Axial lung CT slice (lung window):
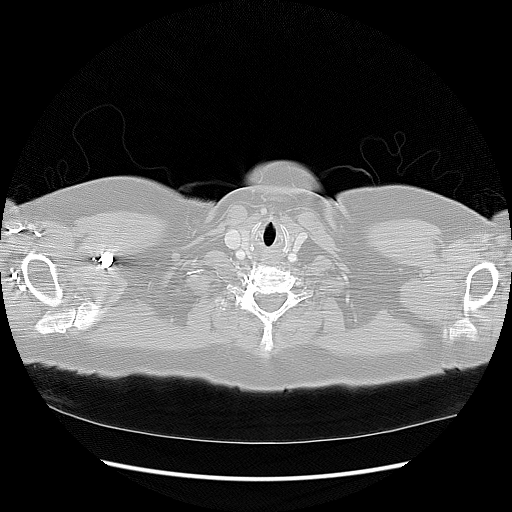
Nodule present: no